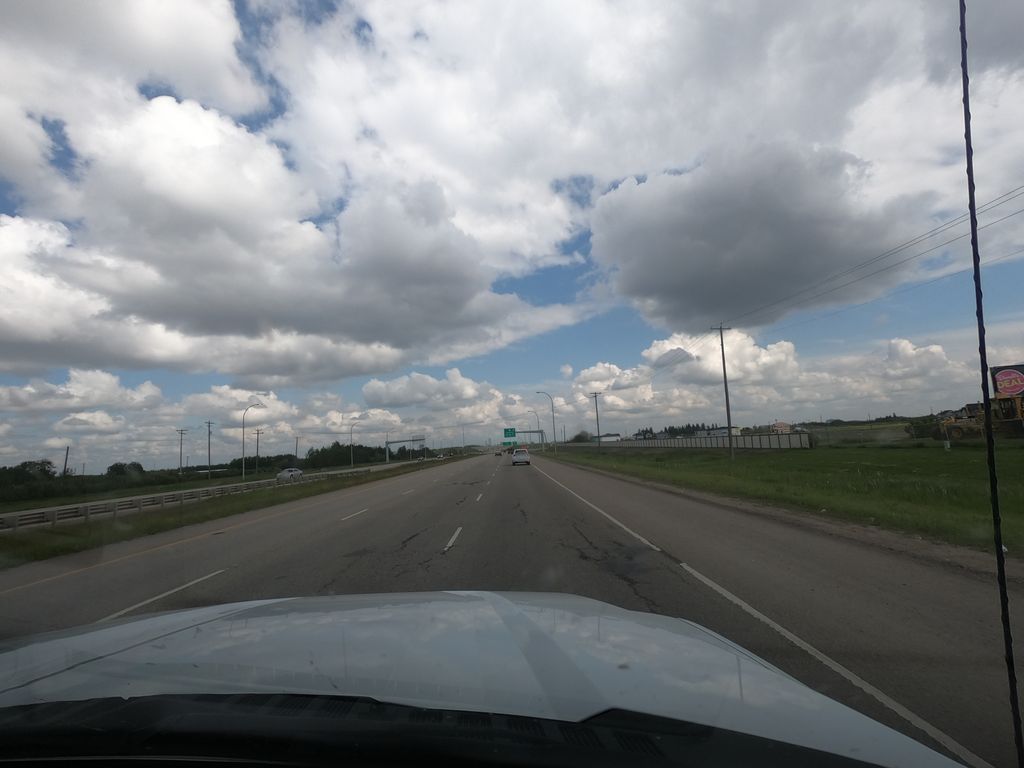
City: edmonton